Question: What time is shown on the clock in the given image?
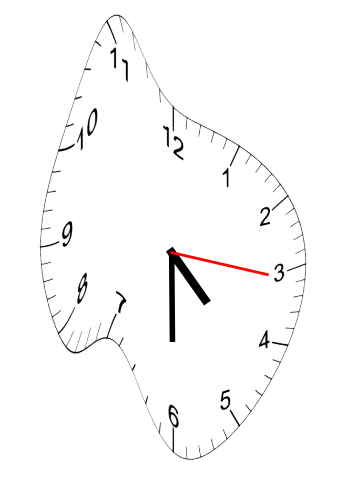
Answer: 04:30:16